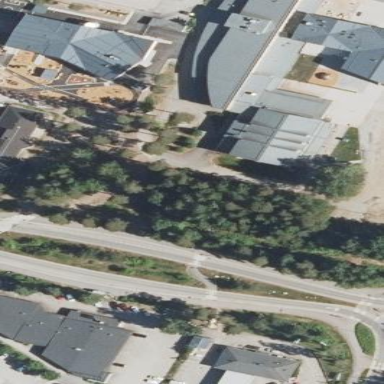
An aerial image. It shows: School.